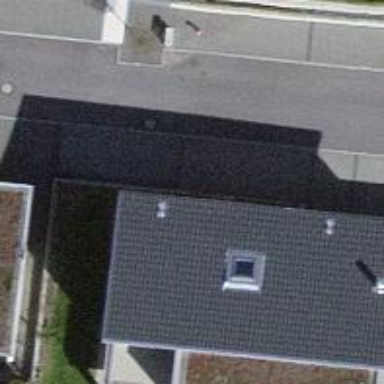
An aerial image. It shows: Simple and straightforward house.